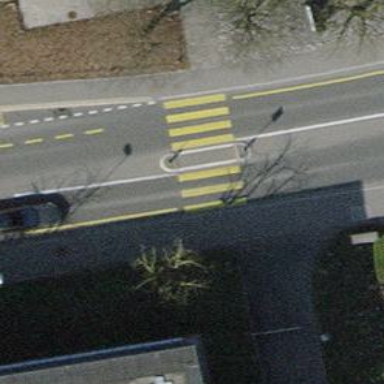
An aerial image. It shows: Zebra crossing with island.